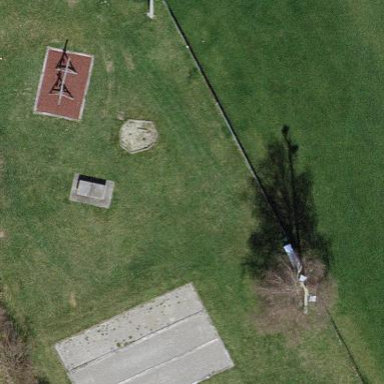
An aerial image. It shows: Playground area for leisure activities on the land.